Field crop: maize
Growth stage: 2
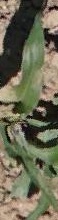
Species: maize